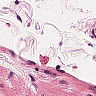
Metastatic tissue present: no